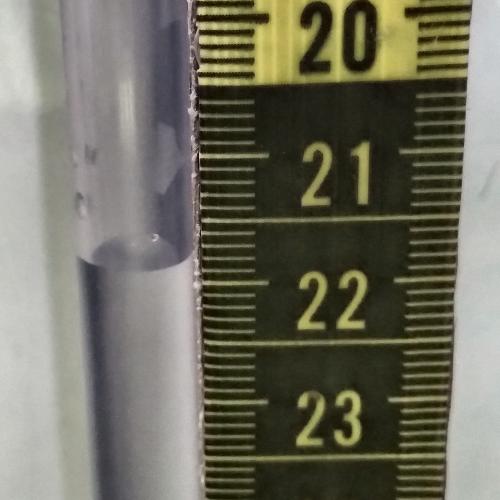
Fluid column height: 21.8 cm